Question: I am experiencing strange behaviour with 'NSUserDefaults'. I am initially storing an array to the user defaults in my :
'''
NSUserDefaults *defaults = [NSUserDefaults standardUserDefaults];
NSArray *weekdayIDs = [defaults objectForKey:@"weekdayIDs"];
if (weekdayIDs == nil) {
weekdayIDs = [NSArray arrayWithObjects:@"su", @"mo", @"tu", @"we", @"th", @"fr", @"sa", nil];
[defaults setObject:weekdayIDs forKey:@"weekdayIDs"];
}
[defaults synchronize];
'''
Now in a different view controller , I want to retrieve the array:
'''
NSUserDefaults *defaults = [NSUserDefaults standardUserDefaults];
NSArray *weekdayIDs = [defaults objectForKey:@"weekdayIDs"];
'''
But I just get an array without objects, although its 'count == 7'. I also used 'arrayForKey:' but with the same result. I added a screenshot from my breakpoint.

I am regularly using 'NSUserDefaults', but currently I am bit stuck on this. It's probably a stupid mistake, anyone care to help?
Thank you so much!
-- Update:
I also figured it might be a problem with the init of the NSArray in the first place, but even replacing its objects with manually created 'NSString *dwid_su = [NSString stringWithString:@"su"];' didn't work.
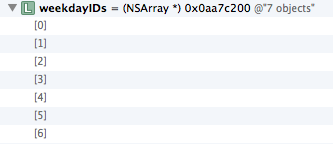
Answer: Your code works perfectly.
Just, print the description of you array and you will see what you want.
Right click on 'weekdayIDs' variable and select
or use through lldb debugger console 'po weekdayIDs'
or 'NSLog(@"%@", weekdayIDs);'
Here the results.